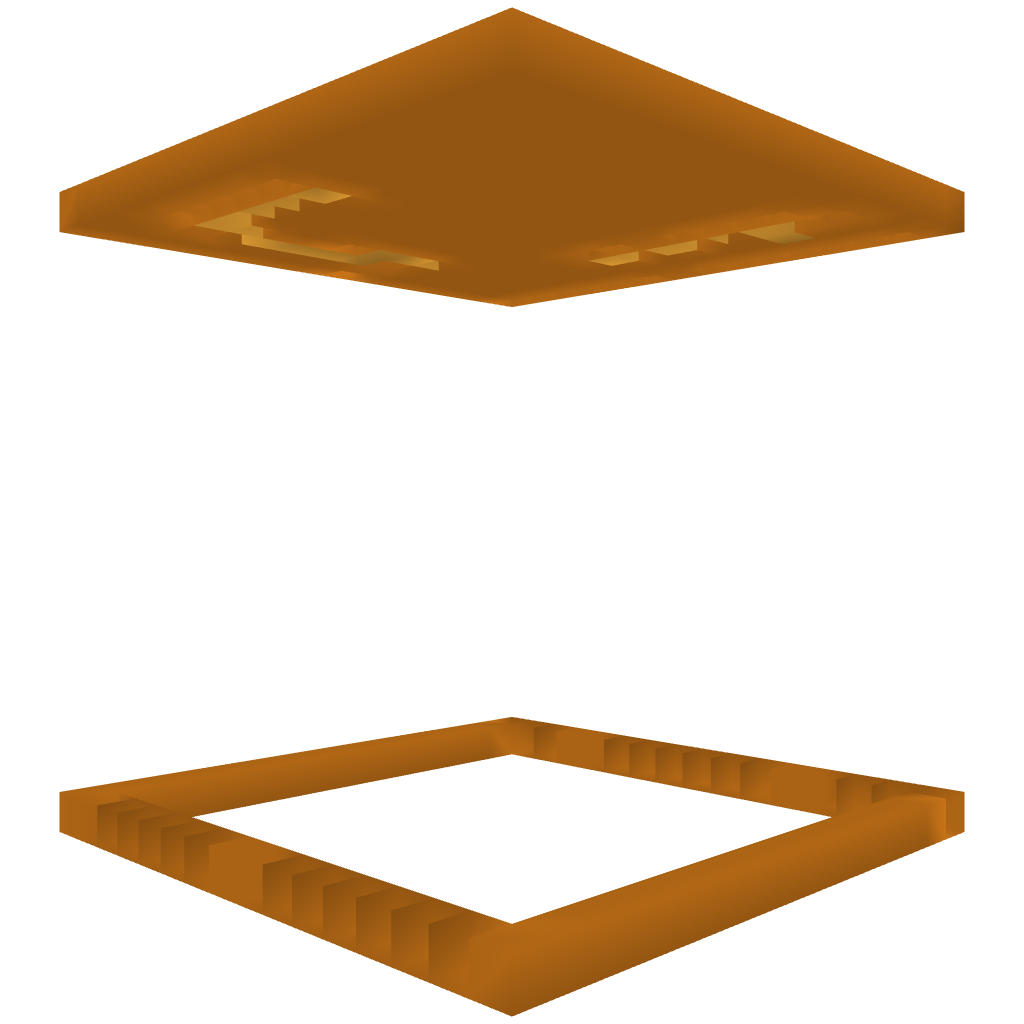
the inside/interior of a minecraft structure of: Jack-O-Lantern